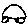
Label: car